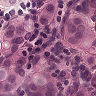
Metastatic tissue present: yes